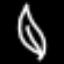
Label: leaf